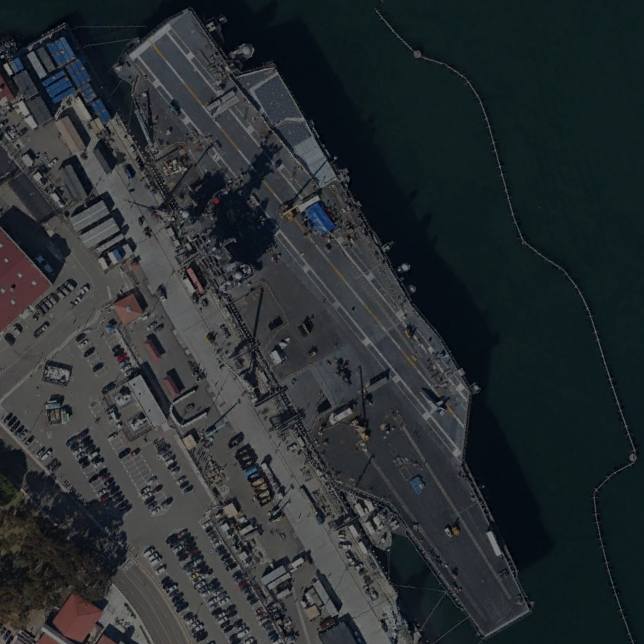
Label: aircraft_carrier